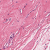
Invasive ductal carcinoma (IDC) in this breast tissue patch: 0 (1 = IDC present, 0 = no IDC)